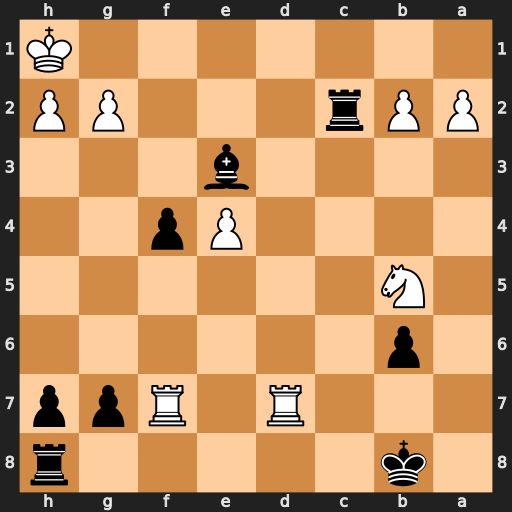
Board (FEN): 1k5r/3R1Rpp/1p6/1N6/4Pp2/4b3/PPr3PP/7K
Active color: b
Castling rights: -
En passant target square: -
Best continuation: Rc1+ Rd1 Rxd1#